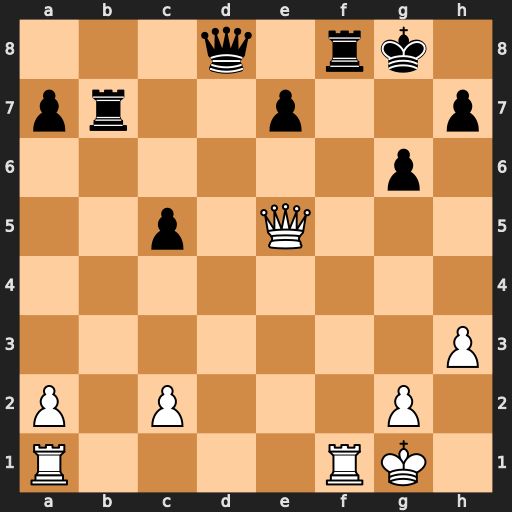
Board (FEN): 3q1rk1/pr2p2p/6p1/2p1Q3/8/7P/P1P3P1/R4RK1
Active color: w
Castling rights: -
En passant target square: -
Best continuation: Rxf8+ Qxf8 Qd5+ Qf7 Qxb7